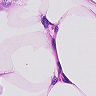
Metastatic tissue present: no